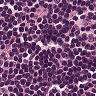
Metastatic tissue present: no